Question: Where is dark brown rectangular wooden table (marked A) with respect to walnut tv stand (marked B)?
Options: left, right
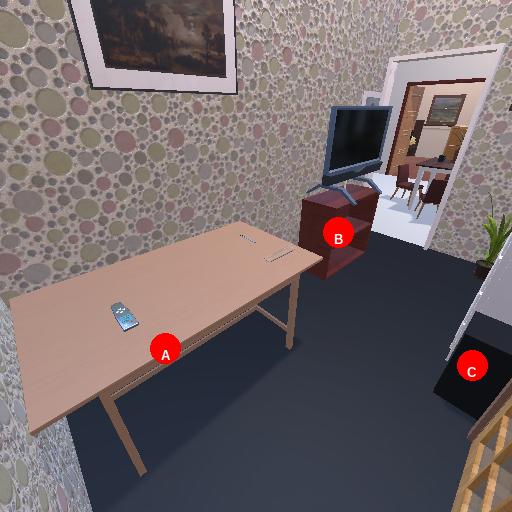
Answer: left